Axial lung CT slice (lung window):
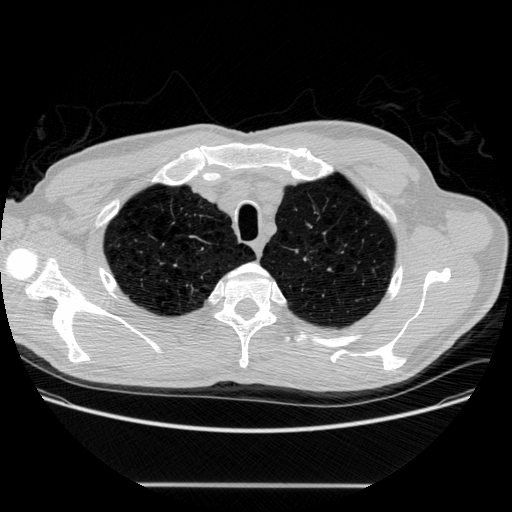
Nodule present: no